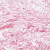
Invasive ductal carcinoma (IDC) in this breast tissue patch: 0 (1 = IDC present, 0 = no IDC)